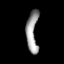
Tissue: lung
Cell type: T cells
Senescence score: 0.6061
Nuclear area (px): 461
Mean DAPI intensity: 153.503